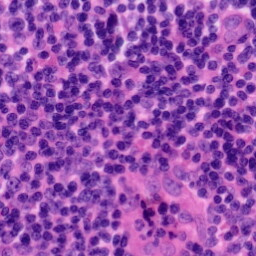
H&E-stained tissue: Tonsil